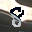
Label: 8